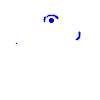
Particle: electron